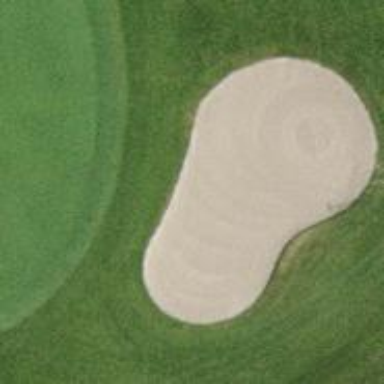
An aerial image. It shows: Bunker on golf course.